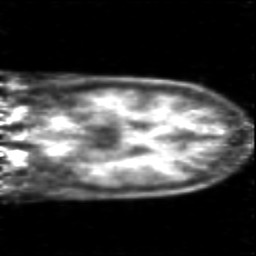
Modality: PET
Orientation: coronal
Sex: male
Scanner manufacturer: siemens